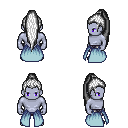
a pixel art fantasy rpg character, male body template, dark elf, purple skin, overskirt, metal pants, white extra-long topknot hairstyle, four views (front, back, left, right), 2x2 character sprite sheet, small pixel art, hard edges, no anti-aliasing